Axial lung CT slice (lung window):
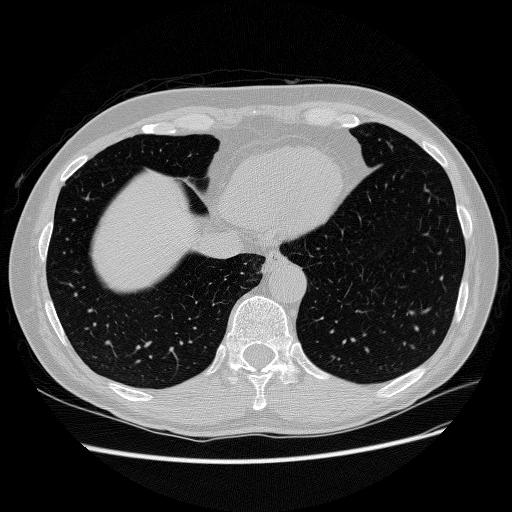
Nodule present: no